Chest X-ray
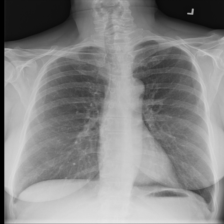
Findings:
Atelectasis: negative
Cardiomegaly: negative
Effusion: negative
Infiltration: negative
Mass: negative
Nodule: negative
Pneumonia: negative
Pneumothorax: negative
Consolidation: negative
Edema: negative
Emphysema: negative
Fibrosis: negative
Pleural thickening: negative
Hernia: negative